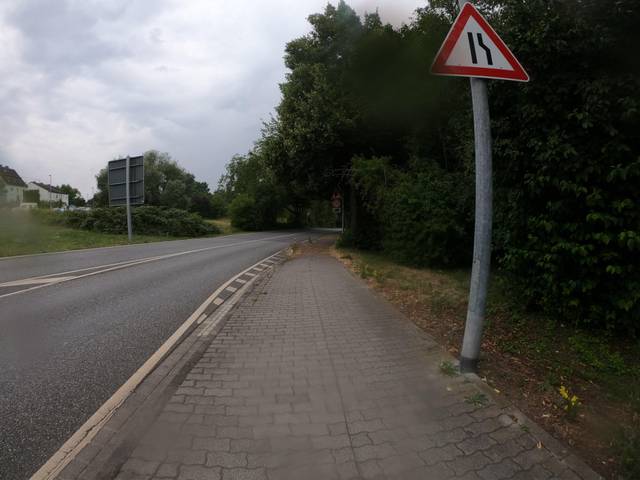
Region: Germany
Coordinates: 50.37, 7.632